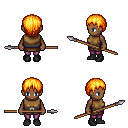
a pixel art fantasy rpg character, female body template, human, dark skin, leather chest armor, magenta pants, light blonde plain hairstyle, black shoes, spear, four views (front, back, left, right), 2x2 character sprite sheet, small pixel art, hard edges, no anti-aliasing